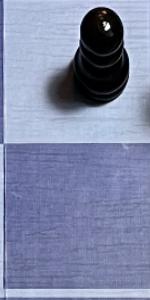
Label: Empty